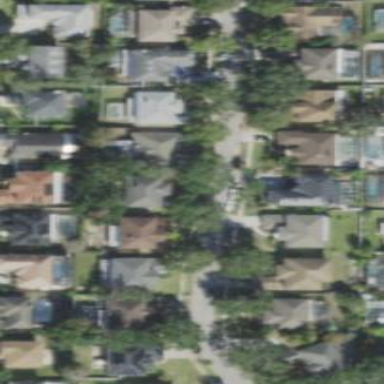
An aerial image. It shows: Residential road with sidewalks on both sides.